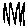
Label: zigzag